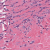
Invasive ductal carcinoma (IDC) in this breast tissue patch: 1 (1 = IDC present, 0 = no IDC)